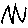
Label: zigzag